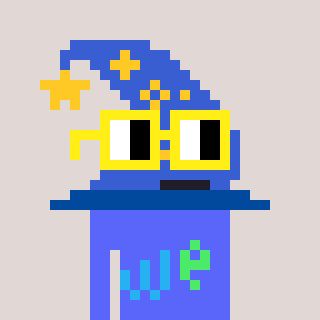
a pixel art character with square yellow glasses, a wizard hat-shaped head and a purple-colored body on a warm background